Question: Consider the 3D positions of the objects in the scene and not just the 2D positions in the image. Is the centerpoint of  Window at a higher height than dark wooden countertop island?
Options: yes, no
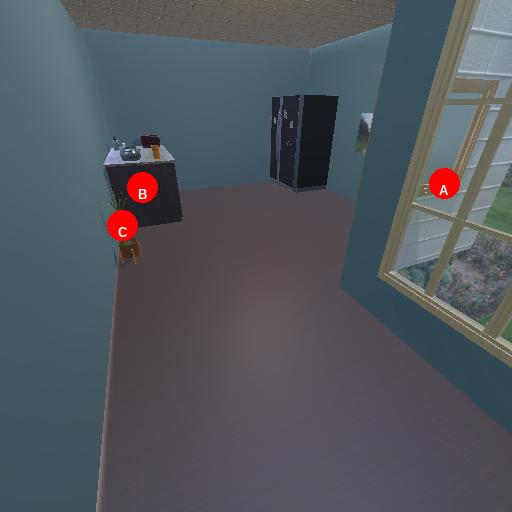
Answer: yes